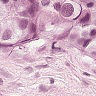
Metastatic tissue present: yes